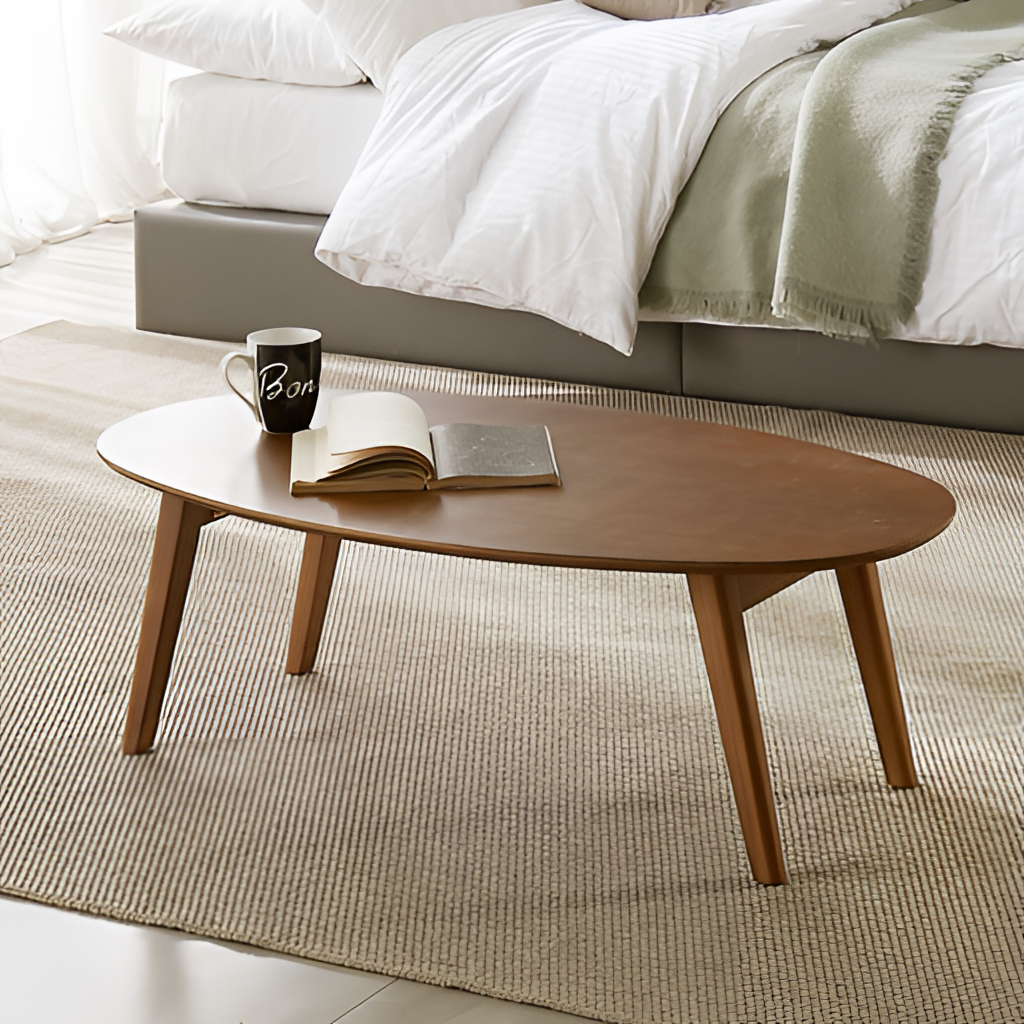
living room, wood coffee table, modern, carpet flooring, with striped pattern, white fabric wallpaper, with solid pattern